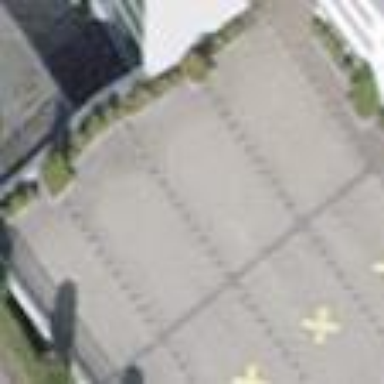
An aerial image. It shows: Parking area.